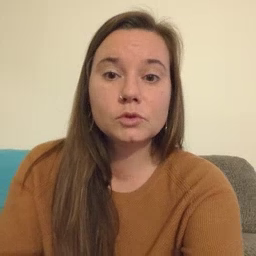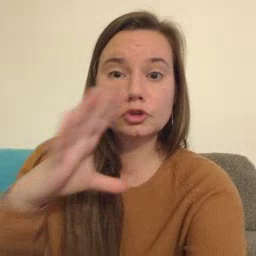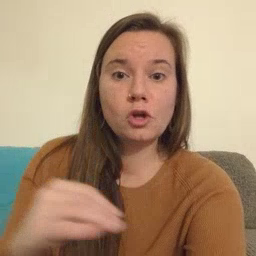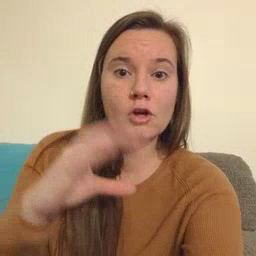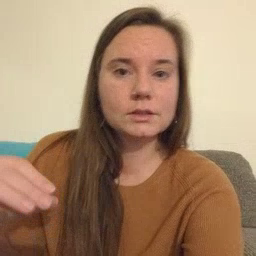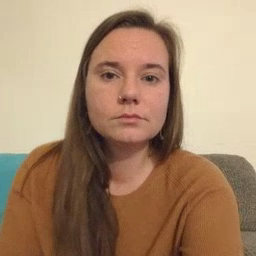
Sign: story